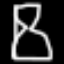
Label: hourglass